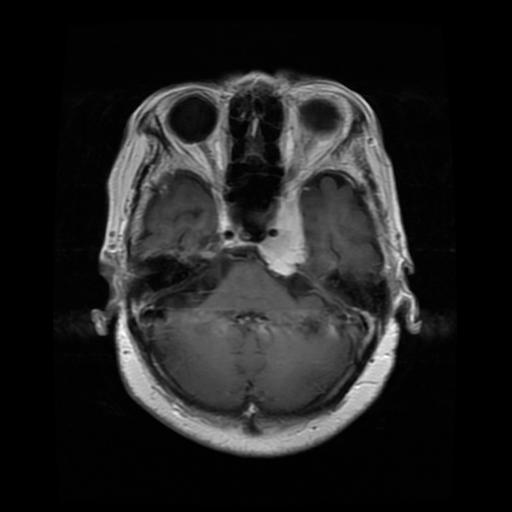
Label: meningioma